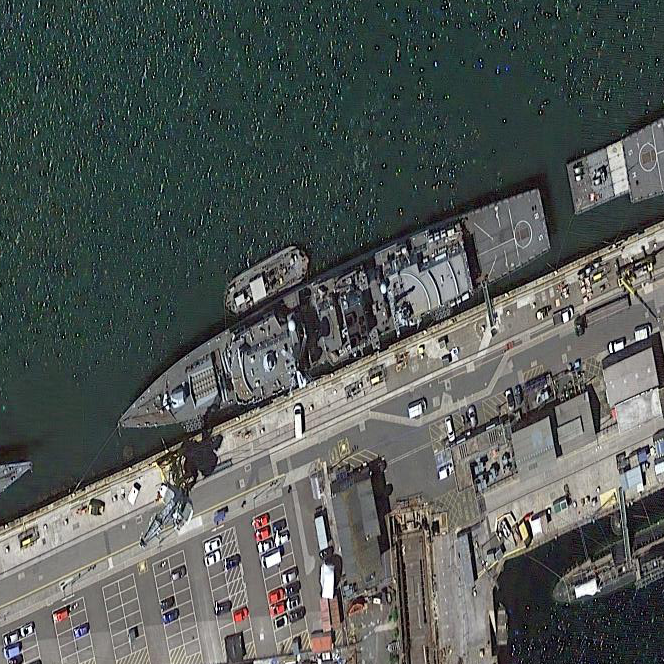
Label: Type_45_destroyer